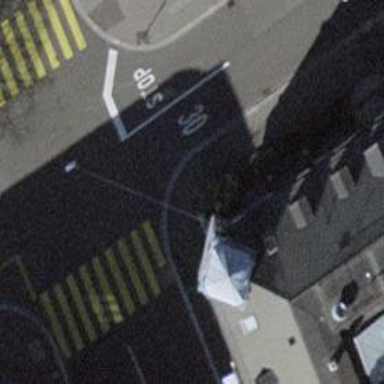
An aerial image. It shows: Kerb barrier.